Problem: perfectly_balanced_ch2 (2022, round2)

**Note: This is the harder version of [Chapter 1](https://www.facebook.com/codingcompetitions/hacker-cup/2022/round-2/problems/A1). This version involves an array of integers instead of a string, and the array may change with updates.**

An array is *perfectly balanced* if its length is even, and the first half of the array can be shuffled to make the array a palindrome. For example, \([15,2,15,2]\) and \([7,5,5,7]\) are perfectly balanced, but \([7,5,3,1,3,5,7]\) and \([3,1,1,3,2,3]\) are not.

An array is *almost perfectly balanced* if you can delete exactly one element from it to make it perfectly balanced. Some examples are \([1, 2, 3, 4, 4, 5, 1, 3, 2]\), \([1]\), and \([2, 2, 2, 3, 2]\).

{{PHOTO_ID:532712048616543|WIDTH:700}}

You are given a larger template array \(A_1 ... A_N\) of length \(N\), along with \(Q\) events, the \(i\)th of which is one of the following two formats:

- \(1\) \(X_i\) \(Y_i\): set \(A_{X_i}\) to \(Y_i\).
- \(2\) \(L_i\) \(R_i\): check whether the subarray \(A_{L_i..R_i}\) is almost perfectly balanced.

For how many type-2 queries is the subarray almost perfectly balanced?

# Constraints

\(1 \le T \le 85\)
\(1 \le N \le 10^6\)
\(1 \le A_i \le 10^6\)
\(1 \le Q \le 10^6\)
\(1 \le X_i \le N\)
\(1 \le Y_i \le 10^6\)
\(1 \le L_i \le R_i \le N\)

The sum of \(N\) across all test cases is at most \(4{,}000{,}000\).
The sum of \(Q\) across all test cases is at most \(4{,}000{,}000\).

# Input Format

Input begins with a single integer \(T\), the number of test cases. For each test case, there is first a line containing a single integer \(N\). Then, there is a line containing \(N\) space-separated integers \(A_1, ..., A_N\). Then, there is a line containing a single integer \(Q\). Then, \(Q\) lines follow, the \(i\)th of which contains three space-separated integers, either "\(1\) \(X_i\) \(Y_i\)" or "\(2\) \(L_i\) \(R_i\)".

# Output Format

For the \(i\)th test case, output a single line containing `"Case #i: "`, followed by a single integer: the number of queries which are an almost perfectly balanced subarray.

# Sample Explanation

In the first case, the template array is \([2,1,5,1,5,1]\).

For the first query, the subarray is \([1,5,1,5,1]\). You can delete the second \(1\) to get \([1,5,5,1]\), which is a palindrome. Thus, \([1,5,1,5,1]\) is an almost perfectly balanced subarray.

For the second query, the subarray is \([2,1,5,1,5]\). You can delete the \(2\) to get \([1,5,1,5]\) then reorder the first half of the array to get \([5,1,1,5]\), which is a palindrome. Thus, \([2,1,5,1,5]\) is an almost perfectly balanced subarray.

For the third query, the subarray is \([2,1,5]\). You cannot delete any element to get an almost perfectly balanced subarray.

The next two events are updates, after which the template array is \([5, 5, 5, 1, 5, 1]\).

For the fourth query, the subarray is \([5,5,5]\). You can delete any element to get \([5,5]\), which is a palindrome. Thus, \([5,5,5]\) is an almost perfectly balanced subarray.

The fifth, sixth, eighth, and tenth queries are also almost perfectly balanced subarrays, so the final answer is \(7\).

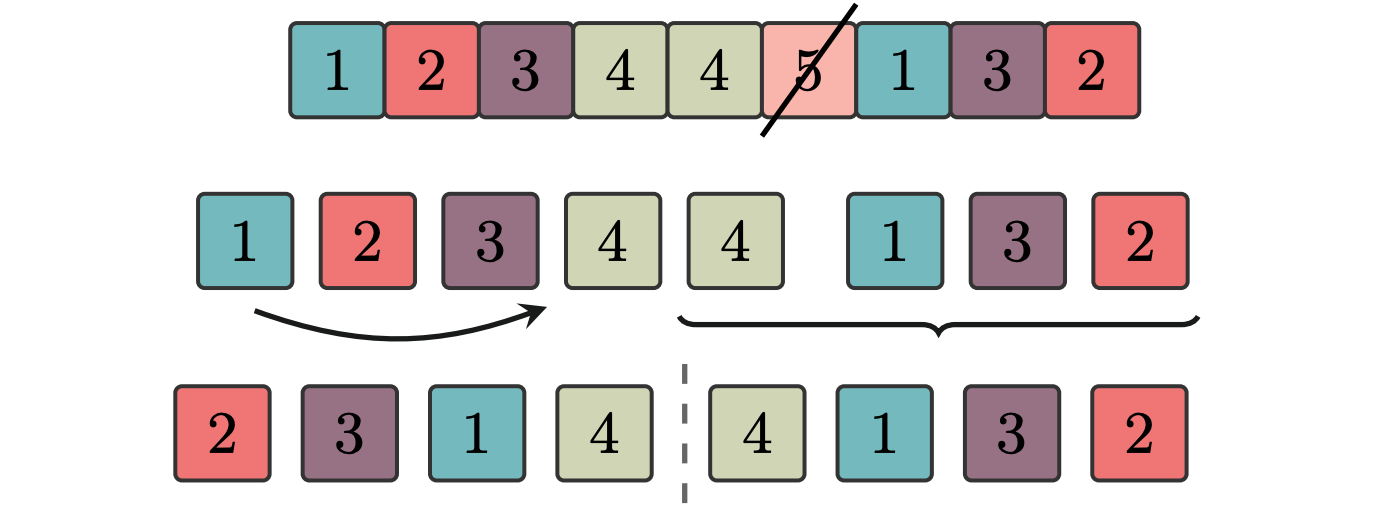

Sample input:
1
6
2 1 5 1 5 1
17
2 2 6
2 1 5
2 1 3
1 1 5
1 2 5
2 1 3
2 1 5
2 2 2
1 3 1000000
2 1 5
2 1 3
2 2 4
2 4 6
1 6 1000000
2 4 6
1 5 1000000
2 5 6

Sample output:
Case #1: 7

Solution:
Having to now deal with updates on numbers up to \(10^6\), we can no longer use prefix sums as in chapter 1. Instead, let's consider a hashing approach. We'll need a hash function defined over subarrays, some \(h(A_{l..r})\) that is only sensitive to the frequency of its input values (i.e. is agnostic to the order they are in), along with a strategy to update the hashes and quickly query the hash of any subarray. Most importantly, we should be able to compare the two hashes and deduce whether their corresponding subarrays differ by exactly one number.

One strategy is to first pick your favorite hash function \(h : [1, 10^6] \to [0, P)\) on a single integer, where \(P\) is some large prime number, then define \(h(A_{l..r}) := (h(A_l) + \ldots + h(A_r)) \text{ mod } P\). It can be shown that the sum of uniformly distributed random variables mod \(P\) is itself uniformly distributed mod \(P\). Now, given two subarrays \(A_{l1..r1}\) and \(A_{l2..r2}\) with the same value frequencies except \(A_{l1..r1}\) having one extra number \(v\), we have \(h(A_{l1..r1}) - h(A_{l2..r2}) \equiv h(v) \; (\text{mod } P)\).

We can maintain a segment tree of the hashes of each \(A_i\), supporting updates and range queries for the modded sum of hashes in \(\mathcal{O}(\log N\)\) time. We can also precompute a lookup table of each \(h(A_i)\) to \(A_i\). For each query \(A_{l..r}\), again let \(m = \lfloor(l + r)/2\rfloor\). Then, we can calculate the two hash differences \(h(A_{m..r}) - h(A_{l..(m-1)})\) and \(h(A_{l..m}) - h(A_{(m+1)..r})\), checking if either one corresponds to an original value of \(A\) using the lookup table.

One concern is that if the subarrays do not differ by exactly one number, then the difference of the hashes will be garbage. It's possible for us to be unlucky and get garbage that maps back to a value in \(A\). There are ~\(10^{6}\) queries and ~\(10^{19}\) possible hash values if we hash to a \(64\)-bit range. The chances of a collision for a single hash would be \(10^{6-19} = 10^{-13}\). The chances of at least one collision across any of the \(10^6\) queries would be roughly \(1 - \left(1-10^{-13}\right)^{10^6} \approx 10^{-7}\). With a good base hash function and seed, this should already be good enough, but in theory we can be more certain by maintaining two hash functions modulo two different primes to cross-check.

[See David Harmeyer's solution video here.](https://www.youtube.com/watch?v=w65VekVkuHA)

#include <chrono>
#include <iostream>
#include <unordered_map>
#include <vector>
using namespace std;

using LL = long long;
const LL MOD = (1LL << 62) - 57;
const LL SEED = chrono::steady_clock::now().time_since_epoch().count();

const LL get_hash(int v) {
  unsigned long long x = v + SEED;
  // http://xorshift.di.unimi.it/splitmix64.c
  x += 0x9e3779b97f4a7c15;
  x = (x ^ (x >> 30)) * 0xbf58476d1ce4e5b9;
  x = (x ^ (x >> 27)) * 0x94d049bb133111eb;
  return (x ^ (x >> 31)) % MOD;
}

LL add(LL a, LL b) { return (a % MOD + b % MOD) % MOD; }
LL sub(LL a, LL b) { return ((a - b) % MOD + MOD) % MOD; }

template <typename T>
class segment_tree {
  static T join_values(const T &a, const T &b) { return add(a, b); }
  static T join_value_with_delta(const T &v, const T &d) { return d; }

  int len;
  vector<T> value;

  template <typename It>
  void build(int i, int lo, int hi, It arr) {
    if (lo == hi) {
      value[i] = *(arr + lo);
      return;
    }
    int mid = lo + (hi - lo) / 2;
    build(i * 2 + 1, lo, mid, arr);
    build(i * 2 + 2, mid + 1, hi, arr);
    value[i] = join_values(value[i * 2 + 1], value[i * 2 + 2]);
  }

  T query(int i, int lo, int hi, int tgt_lo, int tgt_hi) const {
    if (lo == tgt_lo && hi == tgt_hi) {
      return value[i];
    }
    int mid = lo + (hi - lo) / 2;
    if (tgt_lo <= mid && mid < tgt_hi) {
      return join_values(
          query(i * 2 + 1, lo, mid, tgt_lo, min(tgt_hi, mid)),
          query(i * 2 + 2, mid + 1, hi, max(tgt_lo, mid + 1), tgt_hi));
    }
    if (tgt_lo <= mid) {
      return query(i * 2 + 1, lo, mid, tgt_lo, min(tgt_hi, mid));
    }
    return query(i * 2 + 2, mid + 1, hi, max(tgt_lo, mid + 1), tgt_hi);
  }

  void update(int i, int lo, int hi, int target, const T &d) {
    if (target < lo || target > hi) {
      return;
    }
    if (lo == hi) {
      value[i] = join_value_with_delta(value[i], d);
      return;
    }
    int mid = lo + (hi - lo) / 2;
    update(i * 2 + 1, lo, mid, target, d);
    update(i * 2 + 2, mid + 1, hi, target, d);
    value[i] = join_values(value[i * 2 + 1], value[i * 2 + 2]);
  }

 public:
  template <typename It>
  segment_tree(It lo, It hi) : len(hi - lo), value(4 * len) {
    build(0, 0, len - 1, lo);
  }

  int size() const { return len; }
  T at(int i) const { return query(i, i); }
  T query(int lo, int hi) const { return query(0, 0, len - 1, lo, hi); }
  void update(int i, const T &d) { update(0, 0, len - 1, i, d); }
};

int solve() {
  int N;
  cin >> N;
  vector<LL> hval(N);
  unordered_map<LL, int> hrev;
  for (int i = 0, a; i < N; i++) {
    cin >> a;
    hval[i] = get_hash(a);
    hrev[hval[i]] = a;
  }
  segment_tree<LL> ST(hval.begin(), hval.end());
  int Q;
  cin >> Q;
  int ans = 0;
  for (int i = 0, op, x, y, l, r; i < Q; i++) {
    cin >> op;
    if (op == 1) {
      cin >> x >> y;
      hval[--x] = get_hash(y);
      hrev[hval[x]] = y;
      ST.update(x, hval[x]);
    } else {
      cin >> l >> r;
      --l, --r;
      if ((r - l + 1) % 2 == 0) {
        continue;
      }
      if (l == r) {
        ans++;
        continue;
      }
      int m = (l + r) / 2;
      LL diff1 = sub(ST.query(l, m), ST.query(m + 1, r));
      LL diff2 = sub(ST.query(m, r), ST.query(l, m - 1));
      if (hrev.find(diff1) != hrev.end() || hrev.find(diff2) != hrev.end()) {
        ans++;
      }
    }
  }
  return ans;
}

int main() {
  ios_base::sync_with_stdio(false);
  cin.tie(nullptr);
  int T;
  cin >> T;
  for (int t = 1; t <= T; t++) {
    cout << "Case #" << t << ": " << solve() << endl;
  }
  return 0;
}